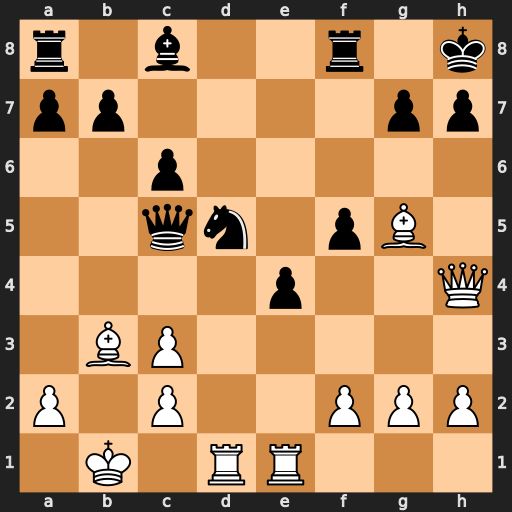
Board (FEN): r1b2r1k/pp4pp/2p5/2qn1pB1/4p2Q/1BP5/P1P2PPP/1K1RR3
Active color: w
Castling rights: -
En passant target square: -
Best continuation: Rxd5 cxd5 Be7 Qxc3 Re3